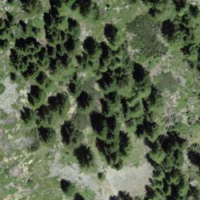
EUNIS habitat code: 44
Species observed at this site:
Corvus corone
Oenanthe oenanthe
Monticola saxatilis
Linaria cannabina
Anthus spinoletta
Streptopelia decaocto
Prunella modularis
Turdus viscivorus
Circus aeruginosus
Carduelis citrinella
Alauda arvensis
Saxicola rubetra
Hirundo rustica
Phoenicurus ochruros
Nucifraga caryocatactes
Pyrrhocorax graculus
Falco tinnunculus
Corvus corax
Accipiter nisus